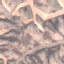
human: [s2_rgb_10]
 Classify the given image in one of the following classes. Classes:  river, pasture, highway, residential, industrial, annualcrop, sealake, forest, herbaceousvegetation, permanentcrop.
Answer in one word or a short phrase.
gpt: HerbaceousVegetation